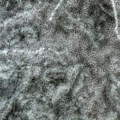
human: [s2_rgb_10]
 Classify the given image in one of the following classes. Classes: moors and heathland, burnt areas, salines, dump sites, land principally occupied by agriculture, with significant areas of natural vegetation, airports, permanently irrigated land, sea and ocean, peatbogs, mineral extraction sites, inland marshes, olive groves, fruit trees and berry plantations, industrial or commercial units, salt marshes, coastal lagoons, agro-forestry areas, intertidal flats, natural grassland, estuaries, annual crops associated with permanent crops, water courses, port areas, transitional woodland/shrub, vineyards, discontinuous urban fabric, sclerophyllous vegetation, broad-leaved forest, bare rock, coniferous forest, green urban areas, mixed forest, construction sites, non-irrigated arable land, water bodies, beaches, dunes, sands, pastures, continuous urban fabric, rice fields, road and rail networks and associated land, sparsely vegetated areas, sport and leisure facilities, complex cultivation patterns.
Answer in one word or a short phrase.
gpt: water bodies